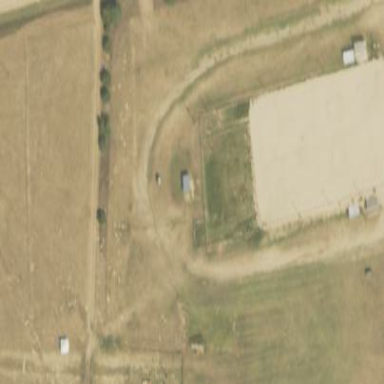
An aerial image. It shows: Equestrian pitch used for leisure and sports activities.